Chest X-ray:
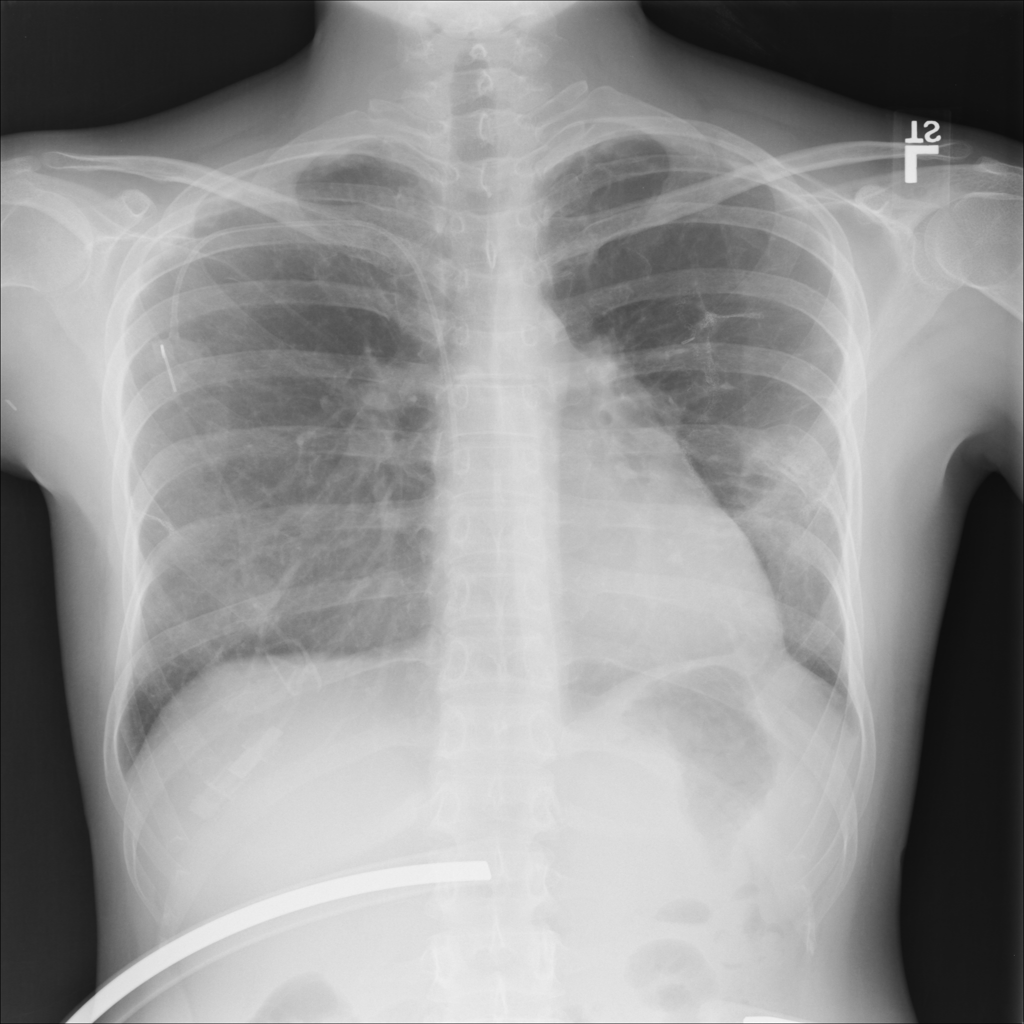
Findings: Mass, Pleural Thickening
No abnormal finding: no